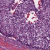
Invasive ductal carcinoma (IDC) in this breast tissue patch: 0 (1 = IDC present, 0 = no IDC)